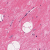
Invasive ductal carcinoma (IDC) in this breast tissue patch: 0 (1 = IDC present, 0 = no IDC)